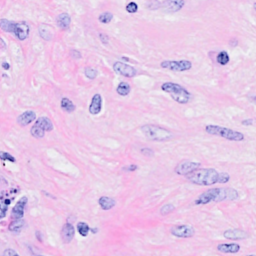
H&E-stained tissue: Breast